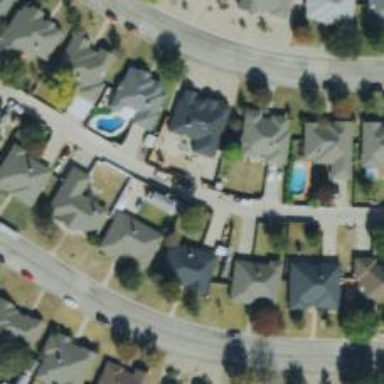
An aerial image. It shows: Alley classified as service road.